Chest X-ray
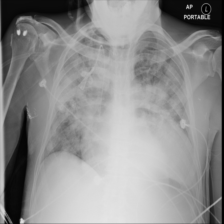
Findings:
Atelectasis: negative
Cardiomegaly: negative
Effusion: negative
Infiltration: positive
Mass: negative
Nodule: negative
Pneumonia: negative
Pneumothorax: negative
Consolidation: negative
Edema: positive
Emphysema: negative
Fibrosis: negative
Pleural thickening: negative
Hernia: negative